Question: This happens when pushing to the remote repo:

I created a repo in the past and I didn't need to type the password. Why is not apply to all repo?
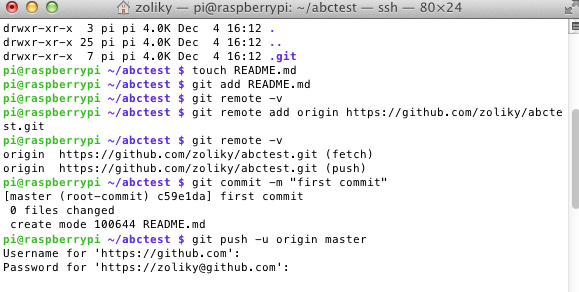
Answer: You have added remote with https url syntax:
'''
git remote add origin https://github.com/zoliky/abctest.git
'''
While if you want you ssh key to be used, you should use ssh url syntax:
'''
git remote add origin git@github.com:zoliky/abctest.git
'''
Now to change that, do this:
'''
git remote set-url origin git@github.com:zoliky/abctest.git
'''
Github's explanation is <URL>